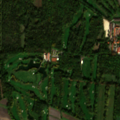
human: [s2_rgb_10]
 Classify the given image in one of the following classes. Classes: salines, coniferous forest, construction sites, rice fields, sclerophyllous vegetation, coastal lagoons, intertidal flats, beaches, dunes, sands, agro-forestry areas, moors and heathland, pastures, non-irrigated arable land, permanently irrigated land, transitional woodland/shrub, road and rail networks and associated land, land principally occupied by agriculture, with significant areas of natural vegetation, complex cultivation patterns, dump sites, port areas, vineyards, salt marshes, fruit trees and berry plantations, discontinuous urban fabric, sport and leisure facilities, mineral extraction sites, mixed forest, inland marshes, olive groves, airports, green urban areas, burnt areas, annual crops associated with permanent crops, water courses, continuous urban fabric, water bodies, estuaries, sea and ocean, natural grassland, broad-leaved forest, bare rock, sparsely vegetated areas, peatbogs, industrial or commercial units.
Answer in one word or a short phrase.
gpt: sport and leisure facilities, non-irrigated arable land, broad-leaved forest